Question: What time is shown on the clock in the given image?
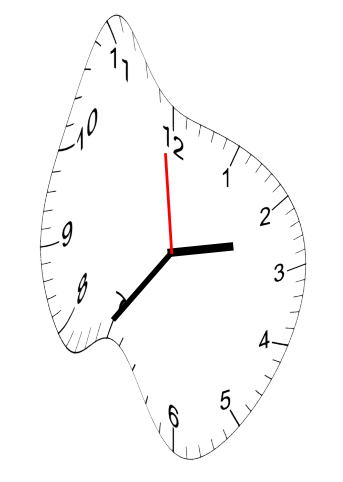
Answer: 02:35:59